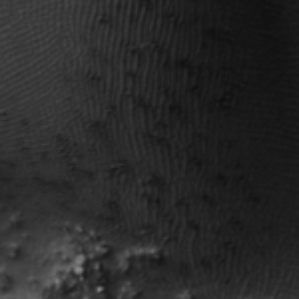
Label: frost